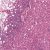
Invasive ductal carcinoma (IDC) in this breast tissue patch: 1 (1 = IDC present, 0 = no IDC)